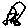
Label: car